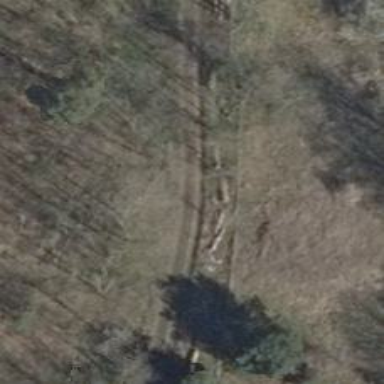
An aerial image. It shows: Grass track road with grade 5 tracktype.